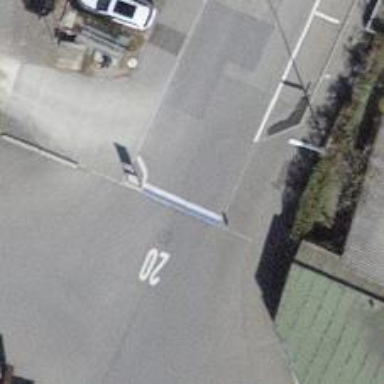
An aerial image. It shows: Asphalt road designated as living street.